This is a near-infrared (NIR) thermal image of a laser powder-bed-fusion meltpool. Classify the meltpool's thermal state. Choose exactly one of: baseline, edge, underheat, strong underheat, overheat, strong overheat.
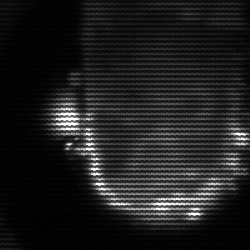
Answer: baseline